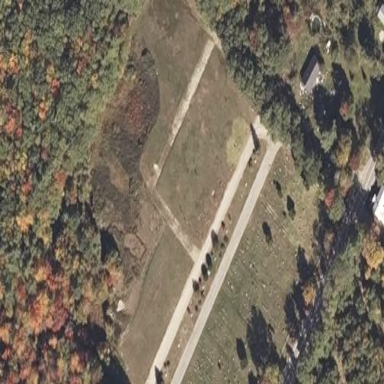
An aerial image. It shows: Cemetery.